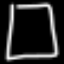
Label: square